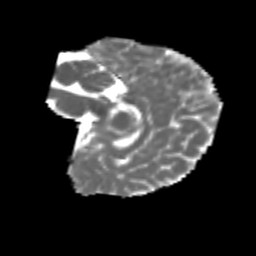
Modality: MD
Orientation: sagittal
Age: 7
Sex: male
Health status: healthy